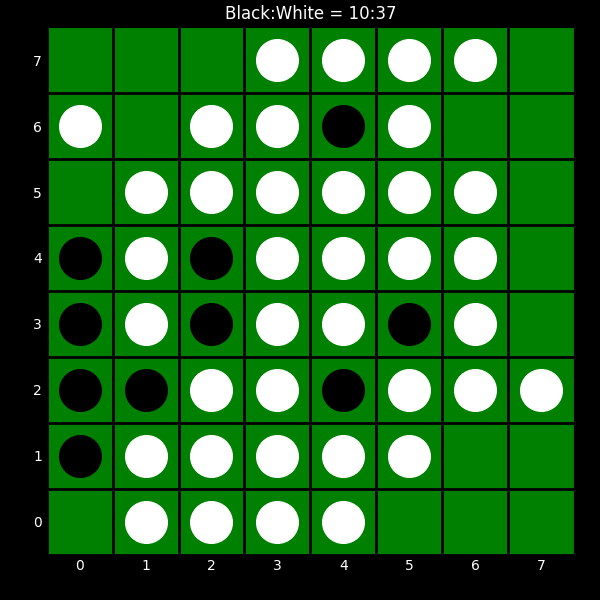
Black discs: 10
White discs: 37